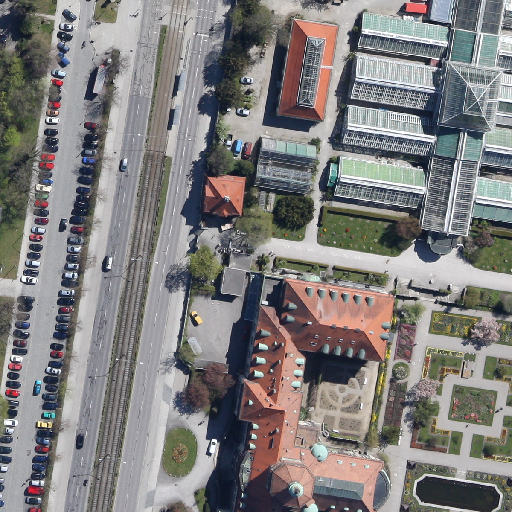
Referring expression: car